Interaction volume radius: 10 \u00c5
Interaction volume height: 25 \u00c5
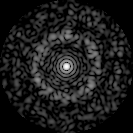
Disorder parameter: 0.7896